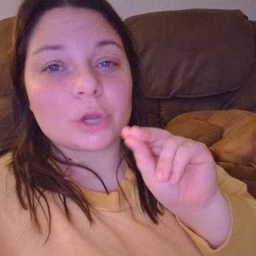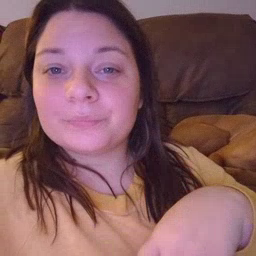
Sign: no